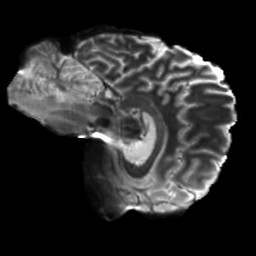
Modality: T2w
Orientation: sagittal
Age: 29
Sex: male
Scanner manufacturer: siemens
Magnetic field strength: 6.98 T
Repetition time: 7.776 s
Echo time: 0.076 s